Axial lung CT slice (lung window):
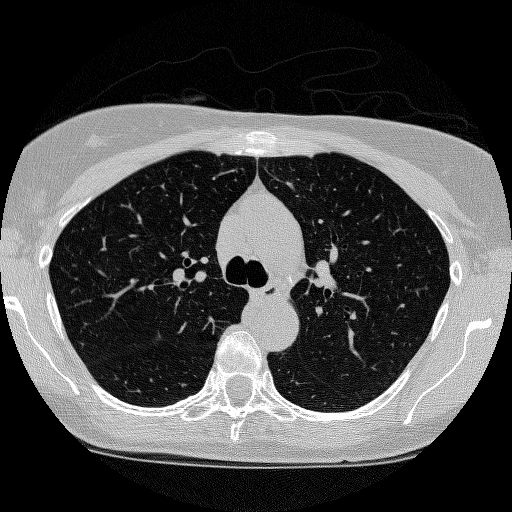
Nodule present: no